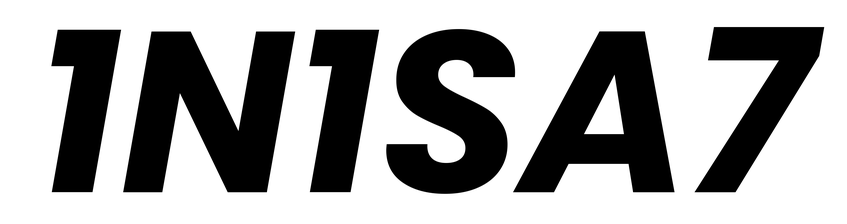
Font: Poppins-BoldItalic